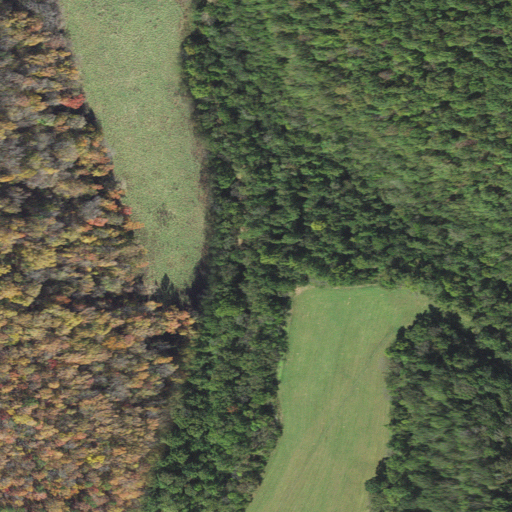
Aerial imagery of valley in Arkansas named Mill Hollow containing deciduous forest, pasture, and mixed forest